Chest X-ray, PA view. Patient: 65 years old, sex M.
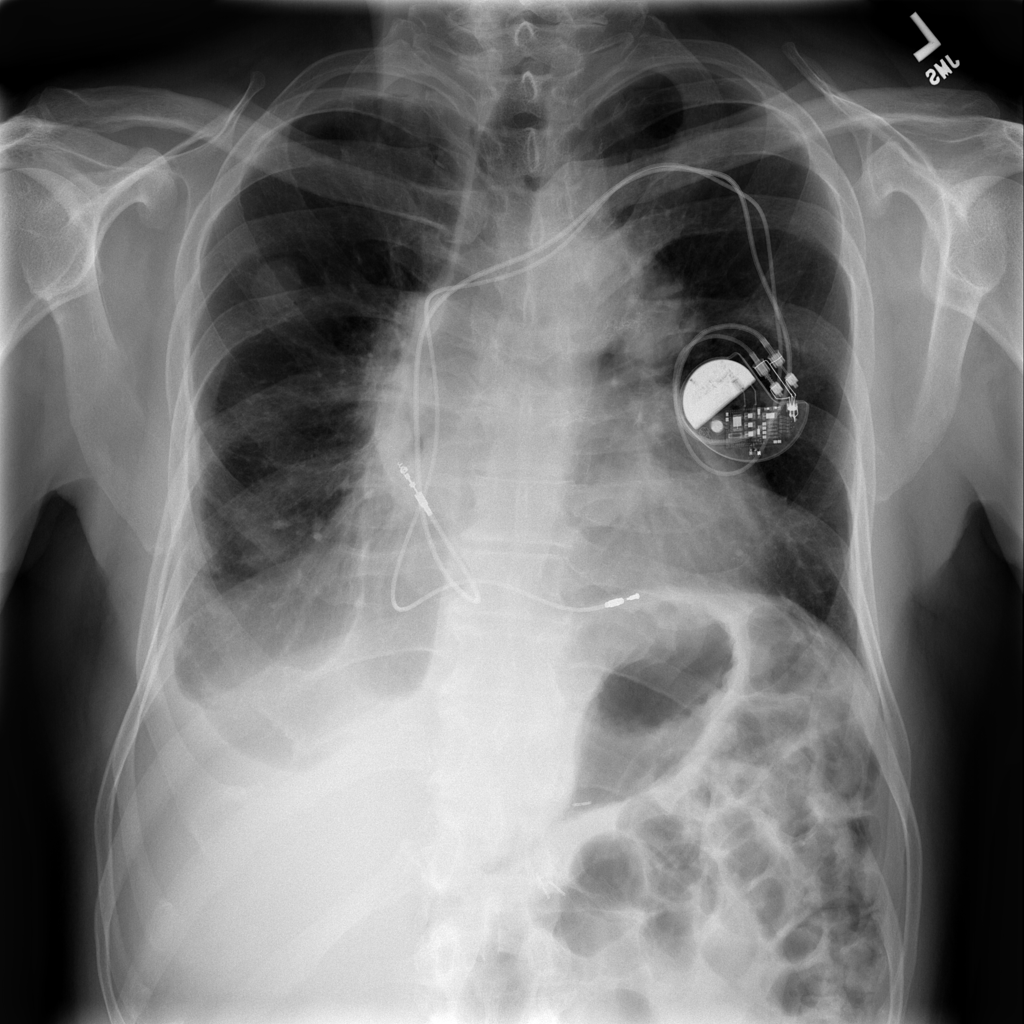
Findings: Mass, Pleural_Thickening